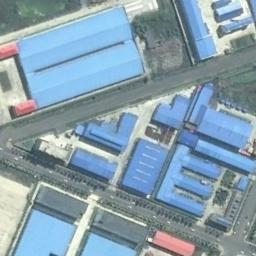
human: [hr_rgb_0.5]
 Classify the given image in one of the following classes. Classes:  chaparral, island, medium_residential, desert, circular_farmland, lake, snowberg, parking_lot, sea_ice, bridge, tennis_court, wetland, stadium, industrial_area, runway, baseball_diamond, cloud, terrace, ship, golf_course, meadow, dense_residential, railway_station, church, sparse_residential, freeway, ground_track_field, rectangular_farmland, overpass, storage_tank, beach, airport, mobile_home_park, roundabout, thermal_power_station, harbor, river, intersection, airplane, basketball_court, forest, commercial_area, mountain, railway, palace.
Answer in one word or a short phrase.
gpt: industrial_area